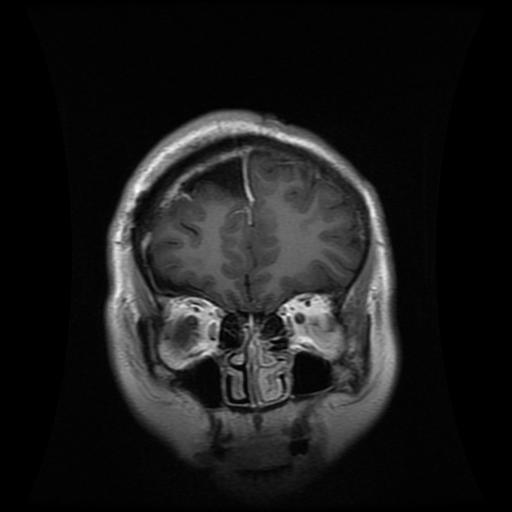
Label: glioma